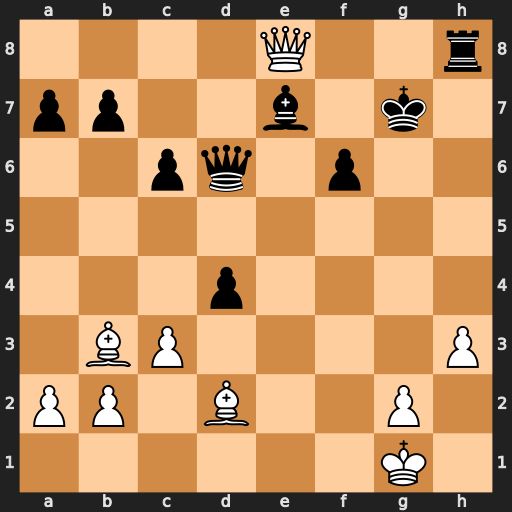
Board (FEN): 4Q2r/pp2b1k1/2pq1p2/8/3p4/1BP4P/PP1B2P1/6K1
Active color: w
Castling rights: -
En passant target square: -
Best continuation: Qf7#